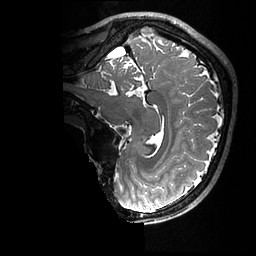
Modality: T2w
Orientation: sagittal
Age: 22
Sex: male
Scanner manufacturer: ge
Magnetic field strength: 3 T
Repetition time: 3.202 s
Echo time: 0.06643 s